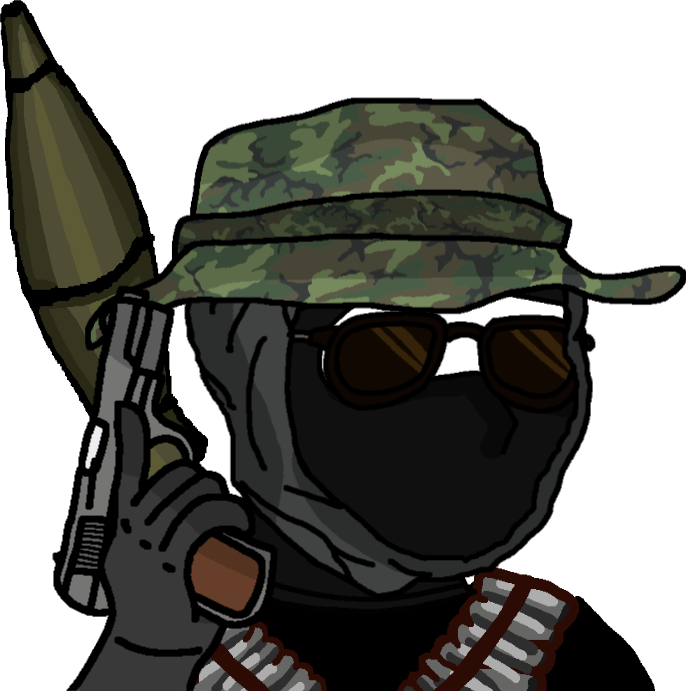
Label: 5_Oomer